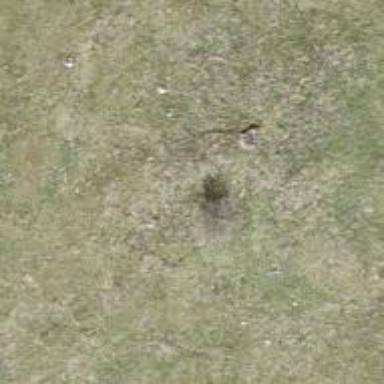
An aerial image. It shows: Needle-leaved tree in nature.